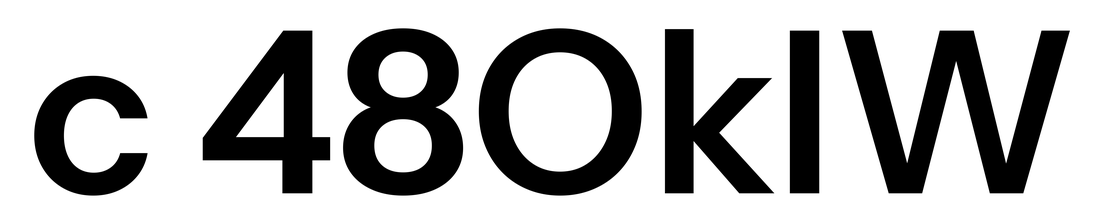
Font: InstrumentSans_SemiBold